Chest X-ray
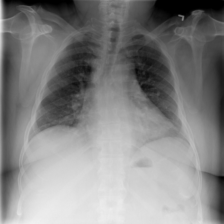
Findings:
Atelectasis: negative
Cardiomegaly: negative
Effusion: negative
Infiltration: negative
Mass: negative
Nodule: negative
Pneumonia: negative
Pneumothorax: negative
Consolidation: negative
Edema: negative
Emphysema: negative
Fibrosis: negative
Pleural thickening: negative
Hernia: negative